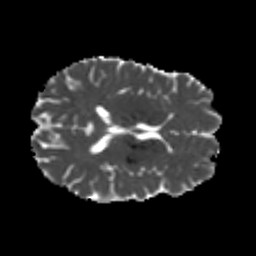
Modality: MD
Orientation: axial
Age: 25
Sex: male
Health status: healthy
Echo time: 0.074 s